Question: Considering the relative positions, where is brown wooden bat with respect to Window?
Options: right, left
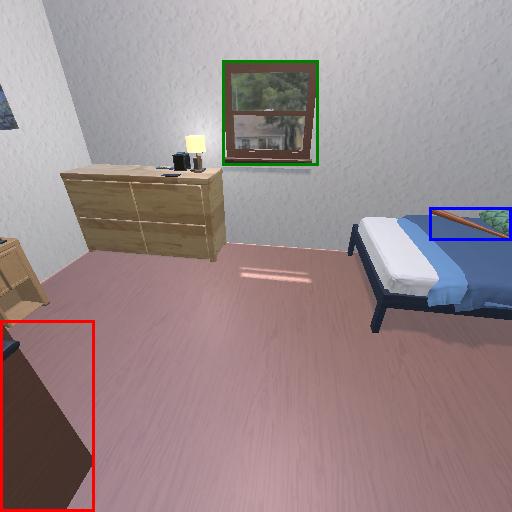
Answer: right